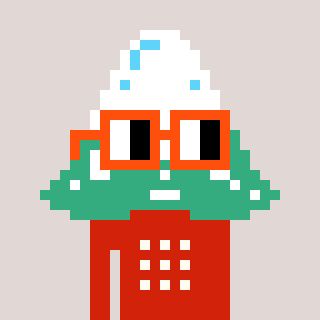
a pixel art character with square orange glasses, a snowy mountain-shaped head and a red-colored body on a warm background